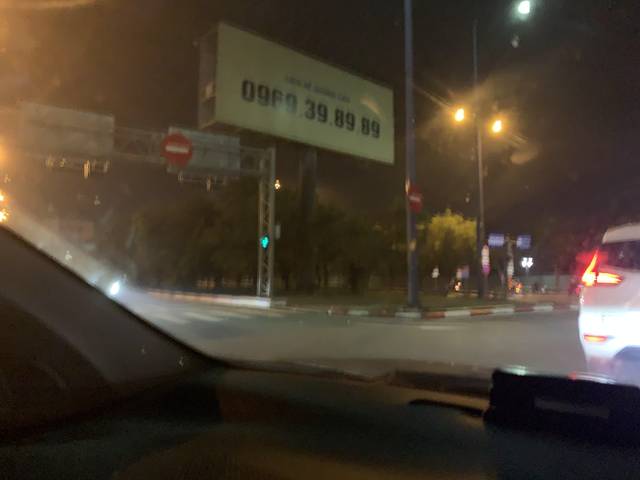
Region: Vietnam
Coordinates: 10.771, 106.717